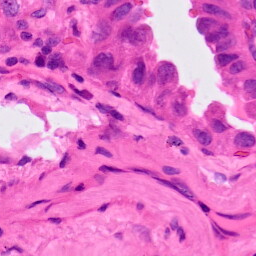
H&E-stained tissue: Lung